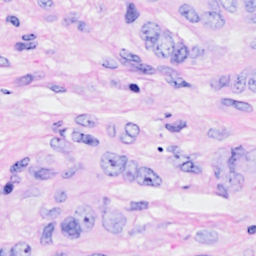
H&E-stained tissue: Breast